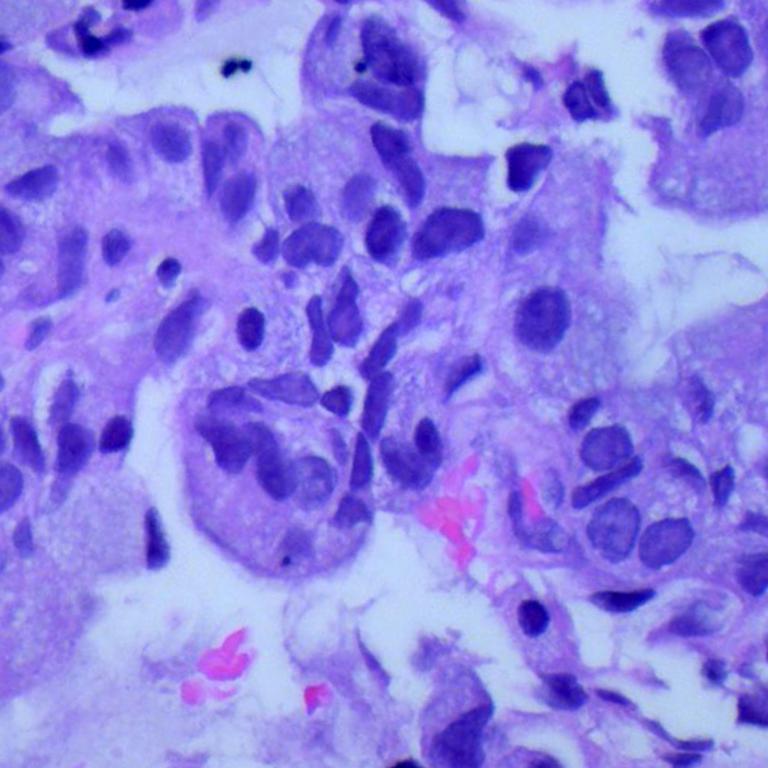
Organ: lung
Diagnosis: adenocarcinomas